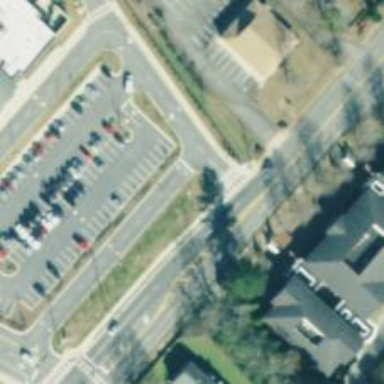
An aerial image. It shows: Marked road crossing.